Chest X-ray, AP view. Patient: 40 years old, sex F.
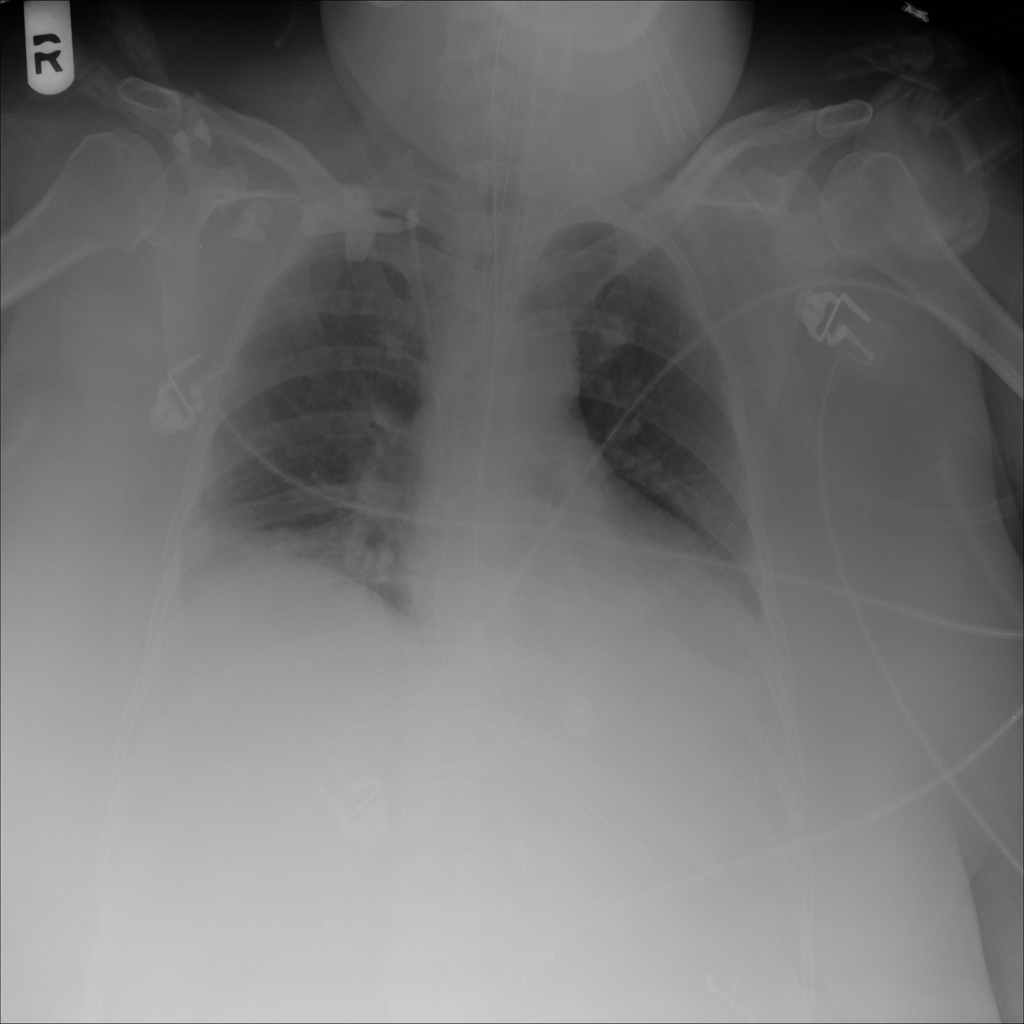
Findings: Atelectasis